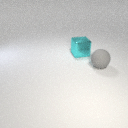
large cyan metal cube behind large gray rubber sphere